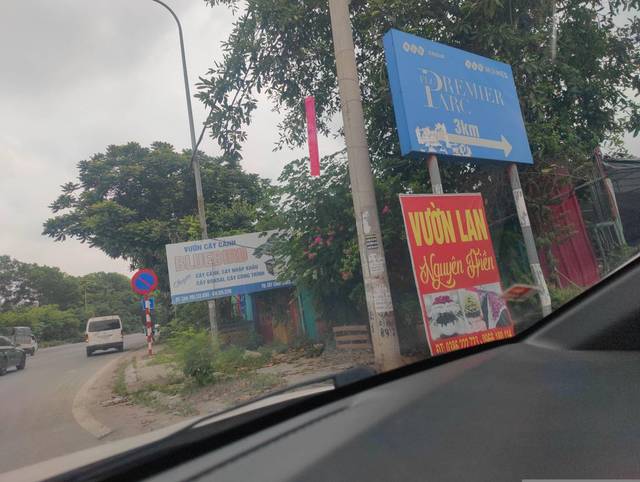
Region: Vietnam
Coordinates: 21.005, 105.767